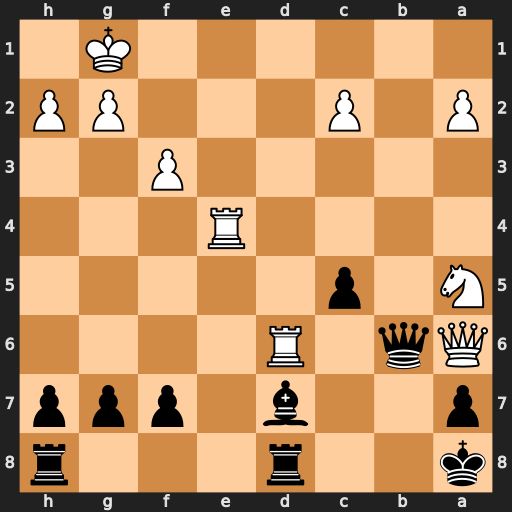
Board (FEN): k2r3r/p2b1ppp/Qq1R4/N1p5/4R3/5P2/P1P3PP/6K1
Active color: b
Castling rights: -
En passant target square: -
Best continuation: Qxa6 Rxa6 Bb5